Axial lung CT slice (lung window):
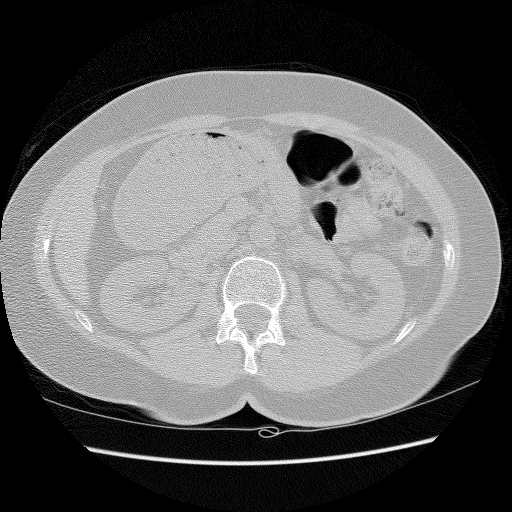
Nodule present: no